Question: In my application, I have some dialogs with dataTables that user can edit values, so I'm using primefaces rowEditor... Sometimes I have required fields in dataTable as you can see in this screen:

In this screen, the user isn't required to fill all rows, so, if I put required=true, all fields including the ones that are deactive, show required validation message. This way if the user clicks on OK button, he can't close the popup cause there is a lot of required fields validation error.
I tried use a parameter in required attribute this way:
'''
<f:facet name="input">
<h:selectOneMenu value="#{cfop.idTipoTributacao}" required="#{param['EDITAVEL']}"
style="width: 100px;">
<f:selectItems value="#{selectTipoTributacao.itens}"/>
</h:selectOneMenu>
</f:facet>
'''
but unfortunately I didn't found a way to pass this parameter when user clicks on save button of p:rowEditor.
Is there a way I can make these fields required only when they are in edit mode?? I'm usgin primefaces 2.2.1 with MyFaces
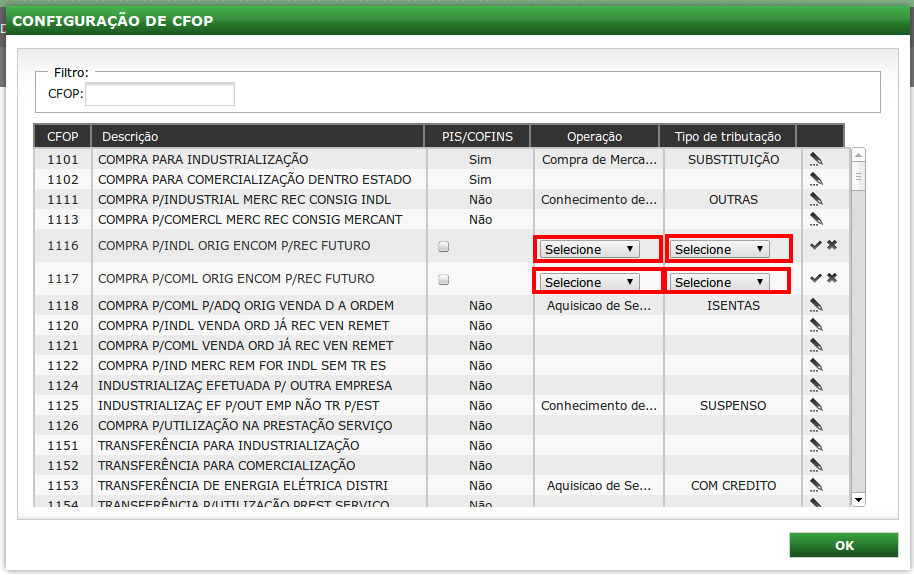
Answer: I solved the problem creating my own composite component... This way I have more control over when validation happens.
cellEditor:
'''
<c:interface>
<c:attribute name="id" required="false" targets="celula"/>
<c:attribute name="desabilitado" required="false" default="true"/>
<c:facet name="entrada" required="true"/>
<c:facet name="saida" required="true"/>
</c:interface>
<c:implementation>
<h:panelGroup id="celula" layout="block" styleClass="hrgi-celula">
<h:panelGroup layout="block" styleClass="hrgi-celula-entrada" style="display: none">
<c:renderFacet name="entrada" required="true"/>
</h:panelGroup>
<h:panelGroup layout="block" styleClass="hrgi-celula-saida">
<c:renderFacet name="saida" required="true"/>
</h:panelGroup>
</h:panelGroup>
</c:implementation>
'''
rowEditor:
'''
<c:interface>
<c:attribute name="action" method-signature="void method(java.lang.Object)"/>
<c:attribute name="indice" required="true"/>
<c:attribute name="update" required="false" default=""/>
</c:interface>
<c:implementation>
<h:outputScript library="js" name="hrgiRowEditor.js" target="head"/>
<h:panelGroup layout="block">
<h:panelGroup id="painelBotaoEdicao" layout="block" style="display: inline">
<h:graphicImage library="img" name="pencil.png" onclick="ativarCamposEditaveis('#{cc.clientId}');"
style="cursor: pointer;"/>
</h:panelGroup>
<h:panelGroup id="painelBotoesSalvamento" layout="block" style="display: none">
<h:commandLink id="botaoSalvar" style="float: left;" onclick="definirIdRowEditor('#{cc.clientId}')">
<h:graphicImage library="img" name="check.png"/>
<f:param name="#{cc.attrs.indice}" value="true"/>
<p:ajax event="click" update="@form #{cc.attrs.update}" process="@form" listener="#{cc.attrs.action}"
oncomplete="desativarCamposEditaveisQuandoSucesso(xhr, status, args, this);"/>
</h:commandLink>
<h:graphicImage library="img" name="cancel.png" style="float: left; cursor: pointer;"
onclick="desativarCamposEditaveis('#{cc.clientId}');">
</h:graphicImage>
</h:panelGroup>
</h:panelGroup>
</c:implementation>
'''
the only problem is that I can't update just one row in table... Perhaps I will create another component...